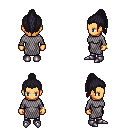
a pixel art fantasy rpg character, female body template, human, tanned skin, chain mail, metal pants, raven long topknot hairstyle, bracelets, metal boots, four views (front, back, left, right), 2x2 character sprite sheet, small pixel art, hard edges, no anti-aliasing